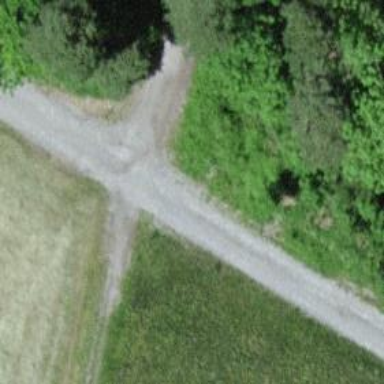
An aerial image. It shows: Grassy path with excellent trail visibility.